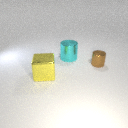
small brown metal cylinder to the right of large cyan metal cylinder